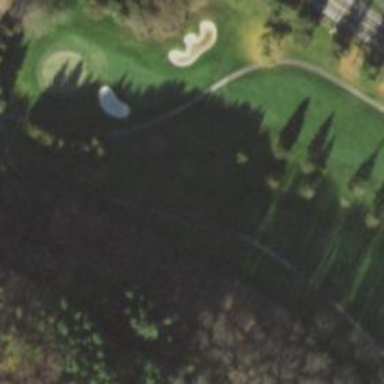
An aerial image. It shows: Path for golf carts.